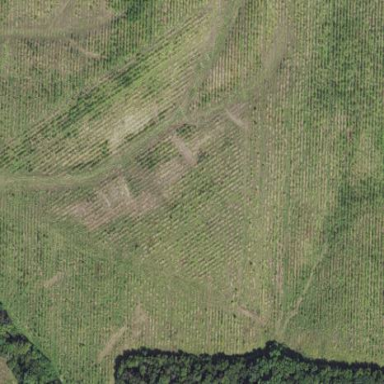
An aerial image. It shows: Plant nursery filled with trees.